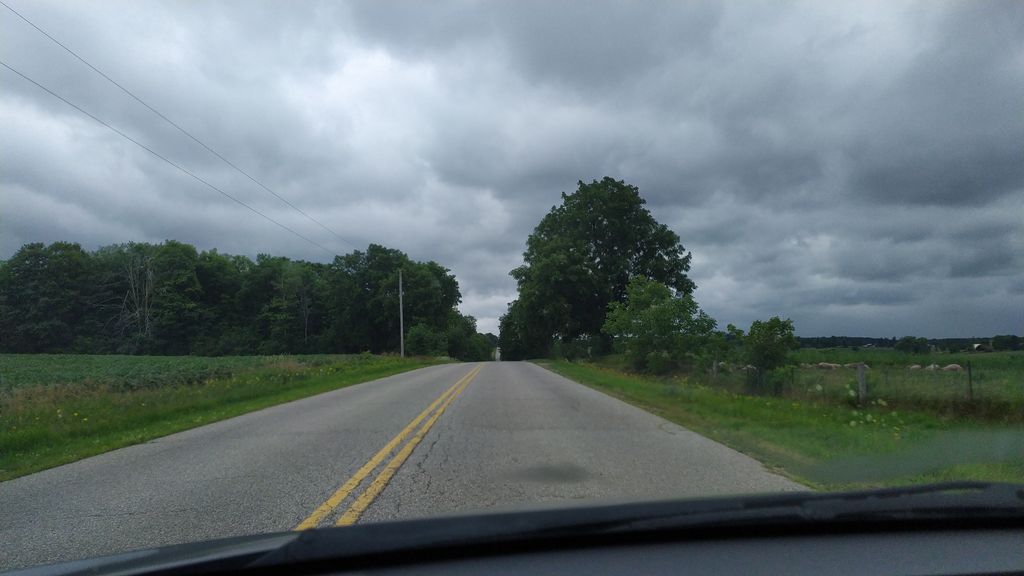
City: kitchener-waterloo